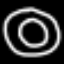
Label: donut